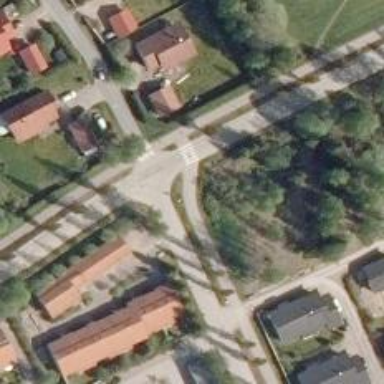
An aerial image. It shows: Cycleway.